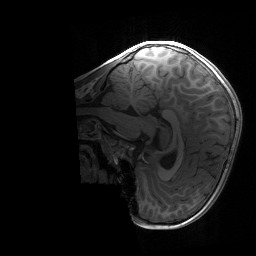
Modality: T1w
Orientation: sagittal
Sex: male
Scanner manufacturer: siemens
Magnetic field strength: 3 T
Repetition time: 1.9 s
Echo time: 0.00243 s